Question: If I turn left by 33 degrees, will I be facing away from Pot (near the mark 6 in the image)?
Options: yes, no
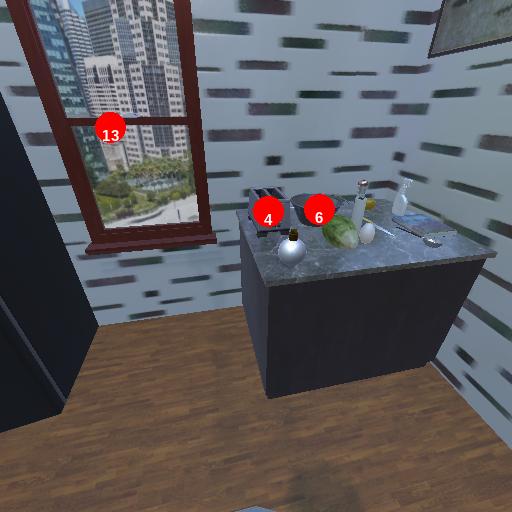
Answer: yes